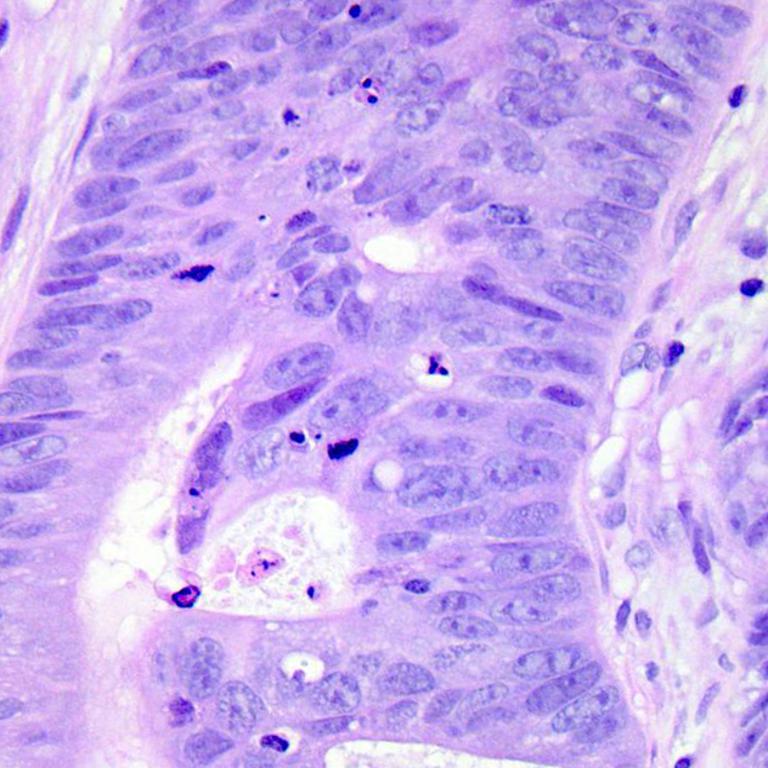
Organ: colon
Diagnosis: adenocarcinomas